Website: bh-photo
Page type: payment
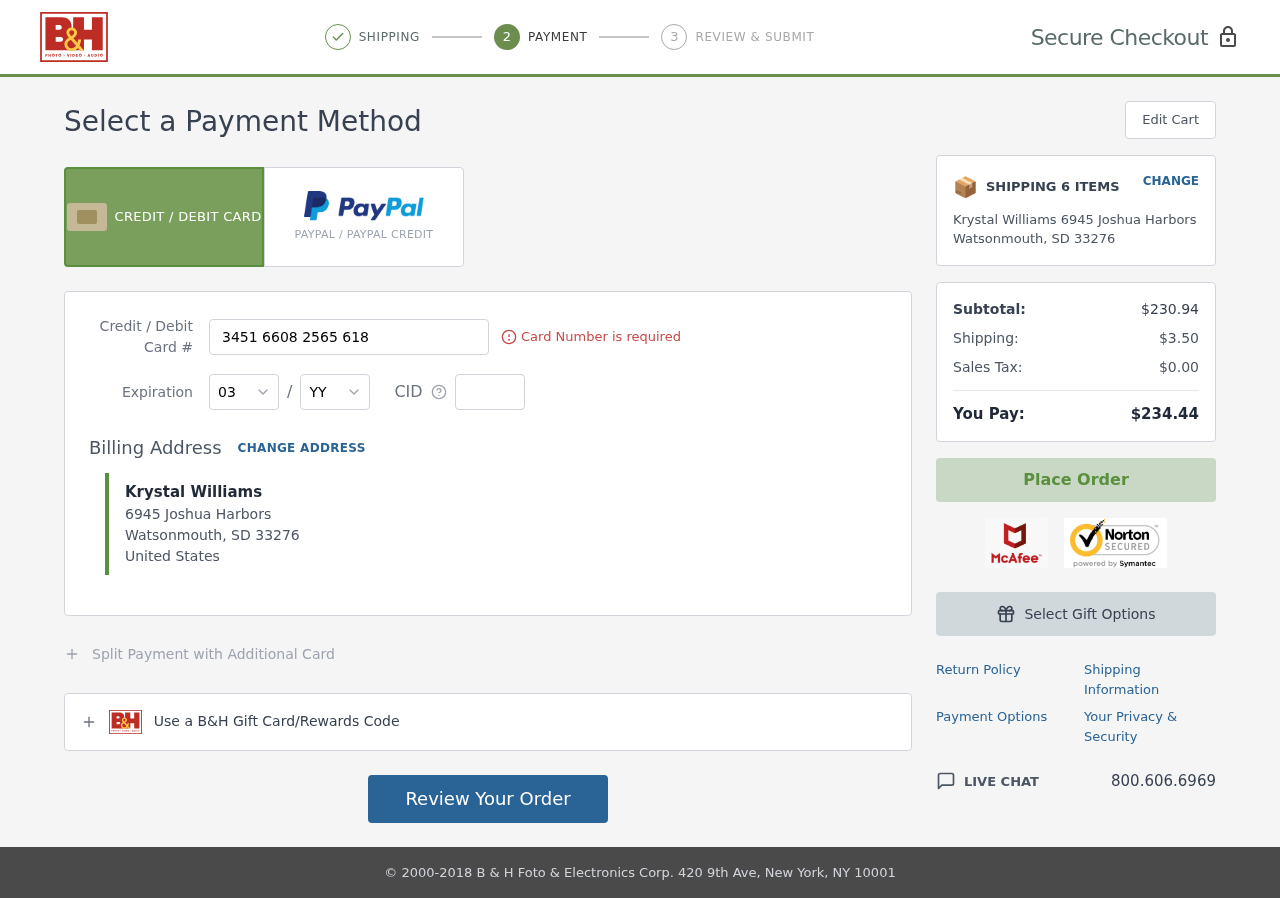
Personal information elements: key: PII_CARD_CVV
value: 4769
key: PII_CARD_EXPIRY_MONTH
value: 03
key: PII_CARD_EXPIRY_YEAR
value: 29
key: PII_CARD_NUMBER
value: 3451 6608 2565 618
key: PII_CITY
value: Watsonmouth
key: PII_COUNTRY
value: United States
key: PII_FULLNAME
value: Krystal Williams
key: PII_POSTCODE
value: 33276
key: PII_STATE_ABBR
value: SD
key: PII_STREET
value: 6945 Joshua Harbors
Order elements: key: ORDER_NUM_ITEMS
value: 6
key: ORDER_SUBTOTAL
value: $230.94
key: ORDER_SHIPPING_COST
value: $3.50
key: ORDER_TAX
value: $0.00
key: ORDER_TOTAL
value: $234.44